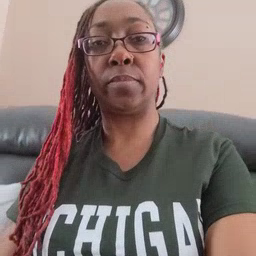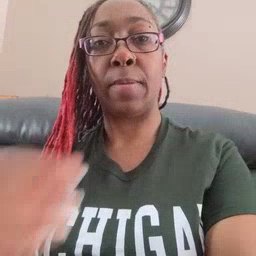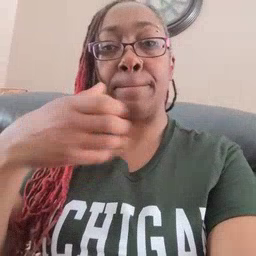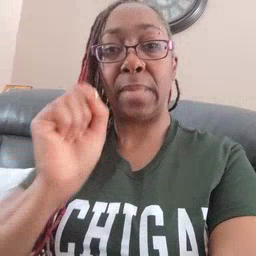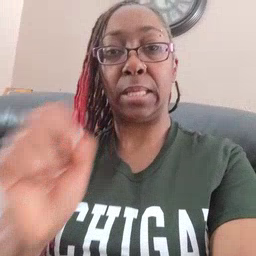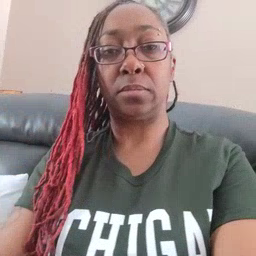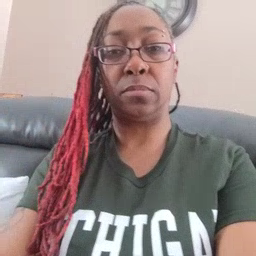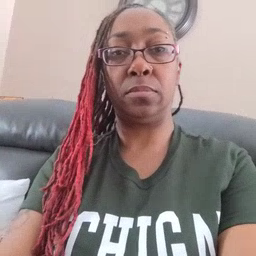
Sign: make